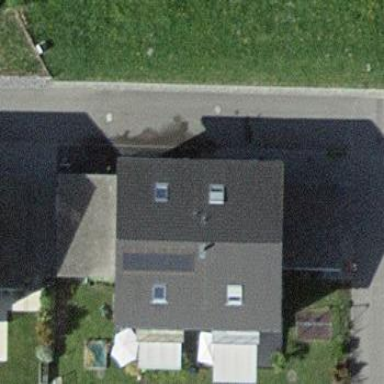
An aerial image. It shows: Terrace building.